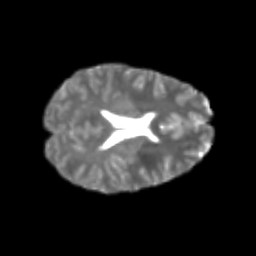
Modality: T2w
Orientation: axial
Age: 23
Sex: female
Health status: healthy
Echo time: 0.074 s